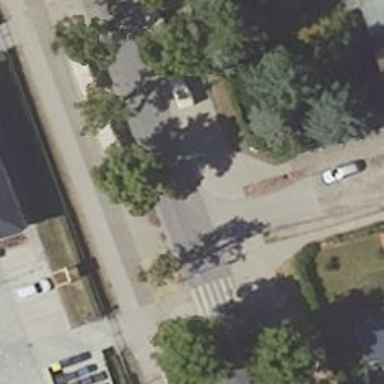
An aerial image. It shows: Tertiary road with separate sidewalks on both sides.